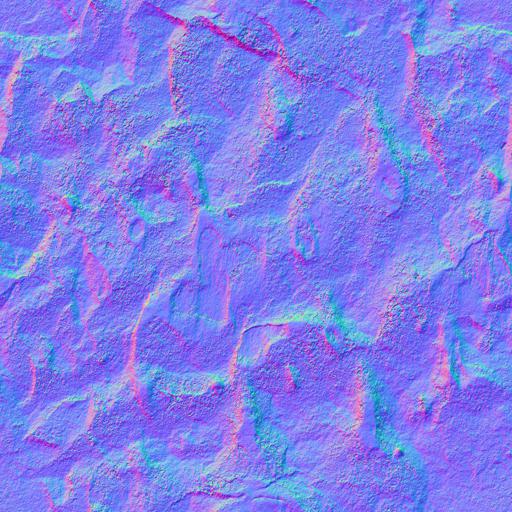
brown cliff rock